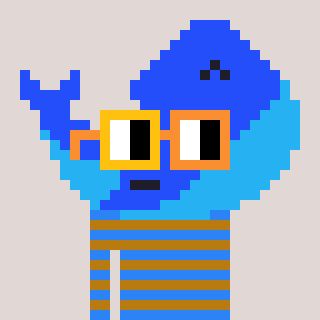
a pixel art character with square yellow and orange glasses, a whale-shaped head and a gold-colored body on a warm background